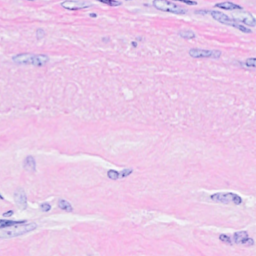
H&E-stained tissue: Breast